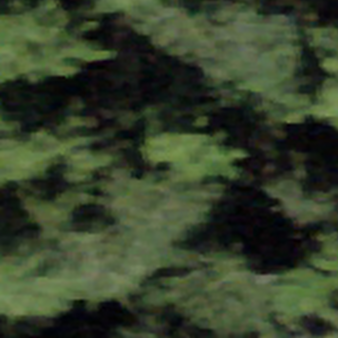
Label: other